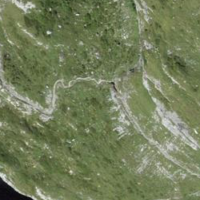
EUNIS habitat code: 23
Species observed at this site:
Gypaetus barbatus